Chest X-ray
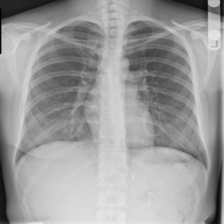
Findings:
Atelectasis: negative
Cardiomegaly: negative
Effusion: negative
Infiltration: negative
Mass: negative
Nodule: negative
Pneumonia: negative
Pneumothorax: negative
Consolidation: negative
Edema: negative
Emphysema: negative
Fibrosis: negative
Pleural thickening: negative
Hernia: negative